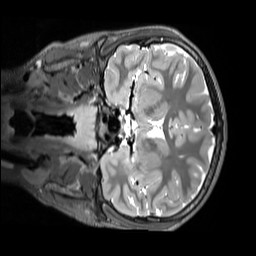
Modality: T2w
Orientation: coronal
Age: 13
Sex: male
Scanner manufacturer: siemens
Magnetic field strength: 3 T
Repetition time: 3.2 s
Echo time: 0.408 s